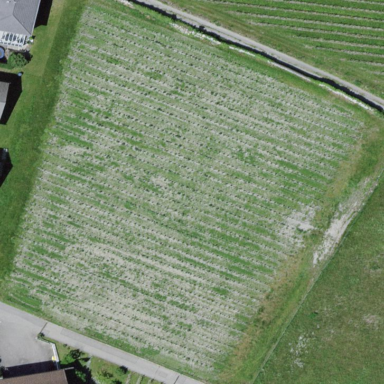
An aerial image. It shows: Vineyard where grapes are grown.